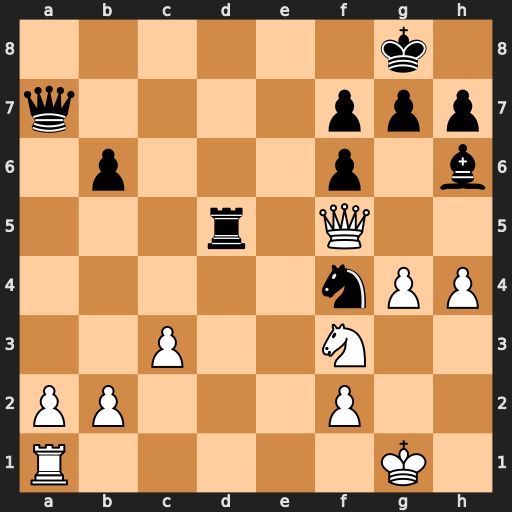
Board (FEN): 6k1/q4ppp/1p3p1b/3r1Q2/5nPP/2P2N2/PP3P2/R5K1
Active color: w
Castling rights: -
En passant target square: -
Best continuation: Qc8+ Rd8 Qxd8#